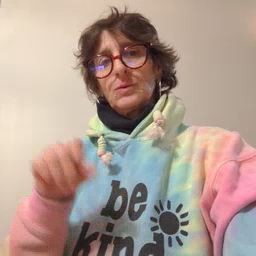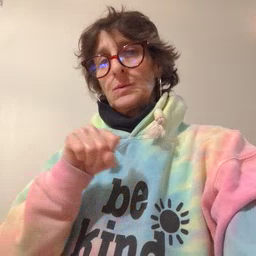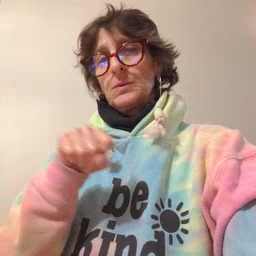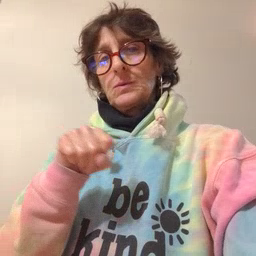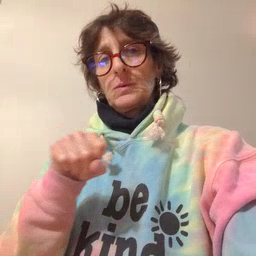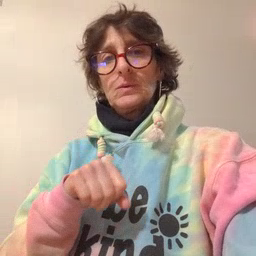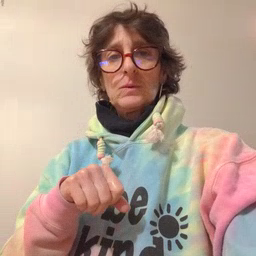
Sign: shoe